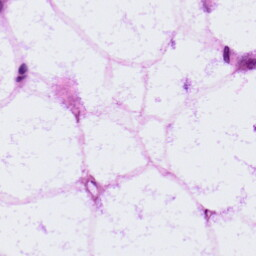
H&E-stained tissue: LymphNode